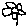
Label: flower